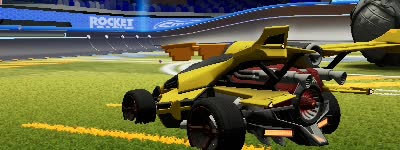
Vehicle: aftershock